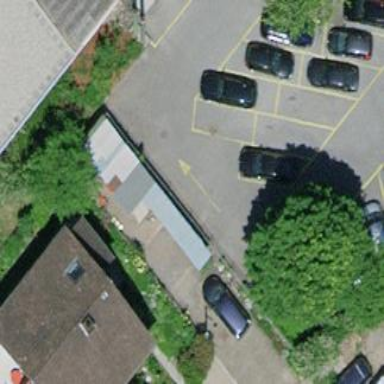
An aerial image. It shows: View of roof of building.